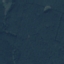
Label: Forest